Question: I am trying to get the fingerprint of users when they touch an android device display. Is there any way to do this ?
Something like this :

Thanks.
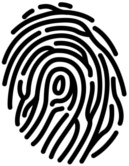
Answer: Short answer is no. The touch screen just isn't sensitive enough to be able to detect differences in pressure that minute or differentiate between touches that close together.